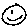
Label: smiley face